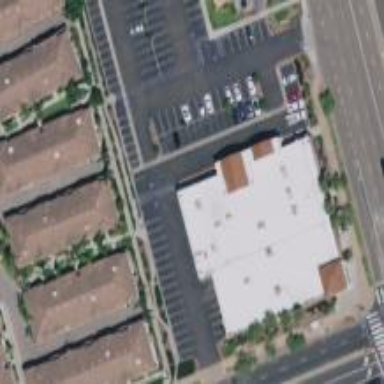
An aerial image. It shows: Commercial building.